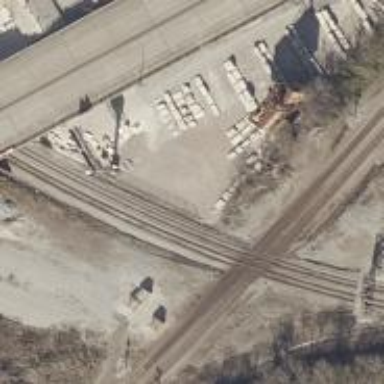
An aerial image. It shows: Railway crossing.